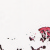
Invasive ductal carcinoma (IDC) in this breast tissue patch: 0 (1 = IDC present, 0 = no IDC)